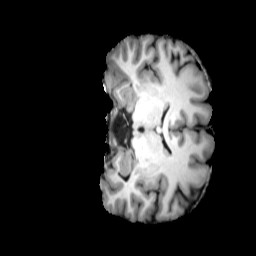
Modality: T1w
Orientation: coronal
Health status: ill
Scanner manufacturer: siemens
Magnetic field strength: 3 T
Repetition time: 2 s
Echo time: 0.00303 s